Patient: sex F, age 75
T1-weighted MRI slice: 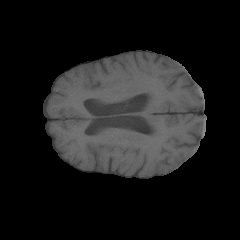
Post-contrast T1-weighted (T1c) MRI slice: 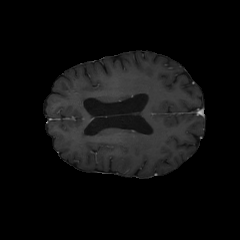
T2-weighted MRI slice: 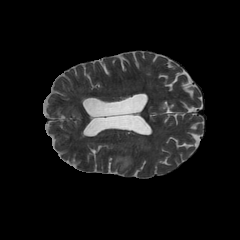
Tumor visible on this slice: yes
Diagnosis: Astrocytoma, IDH-wildtype
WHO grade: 3